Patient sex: M
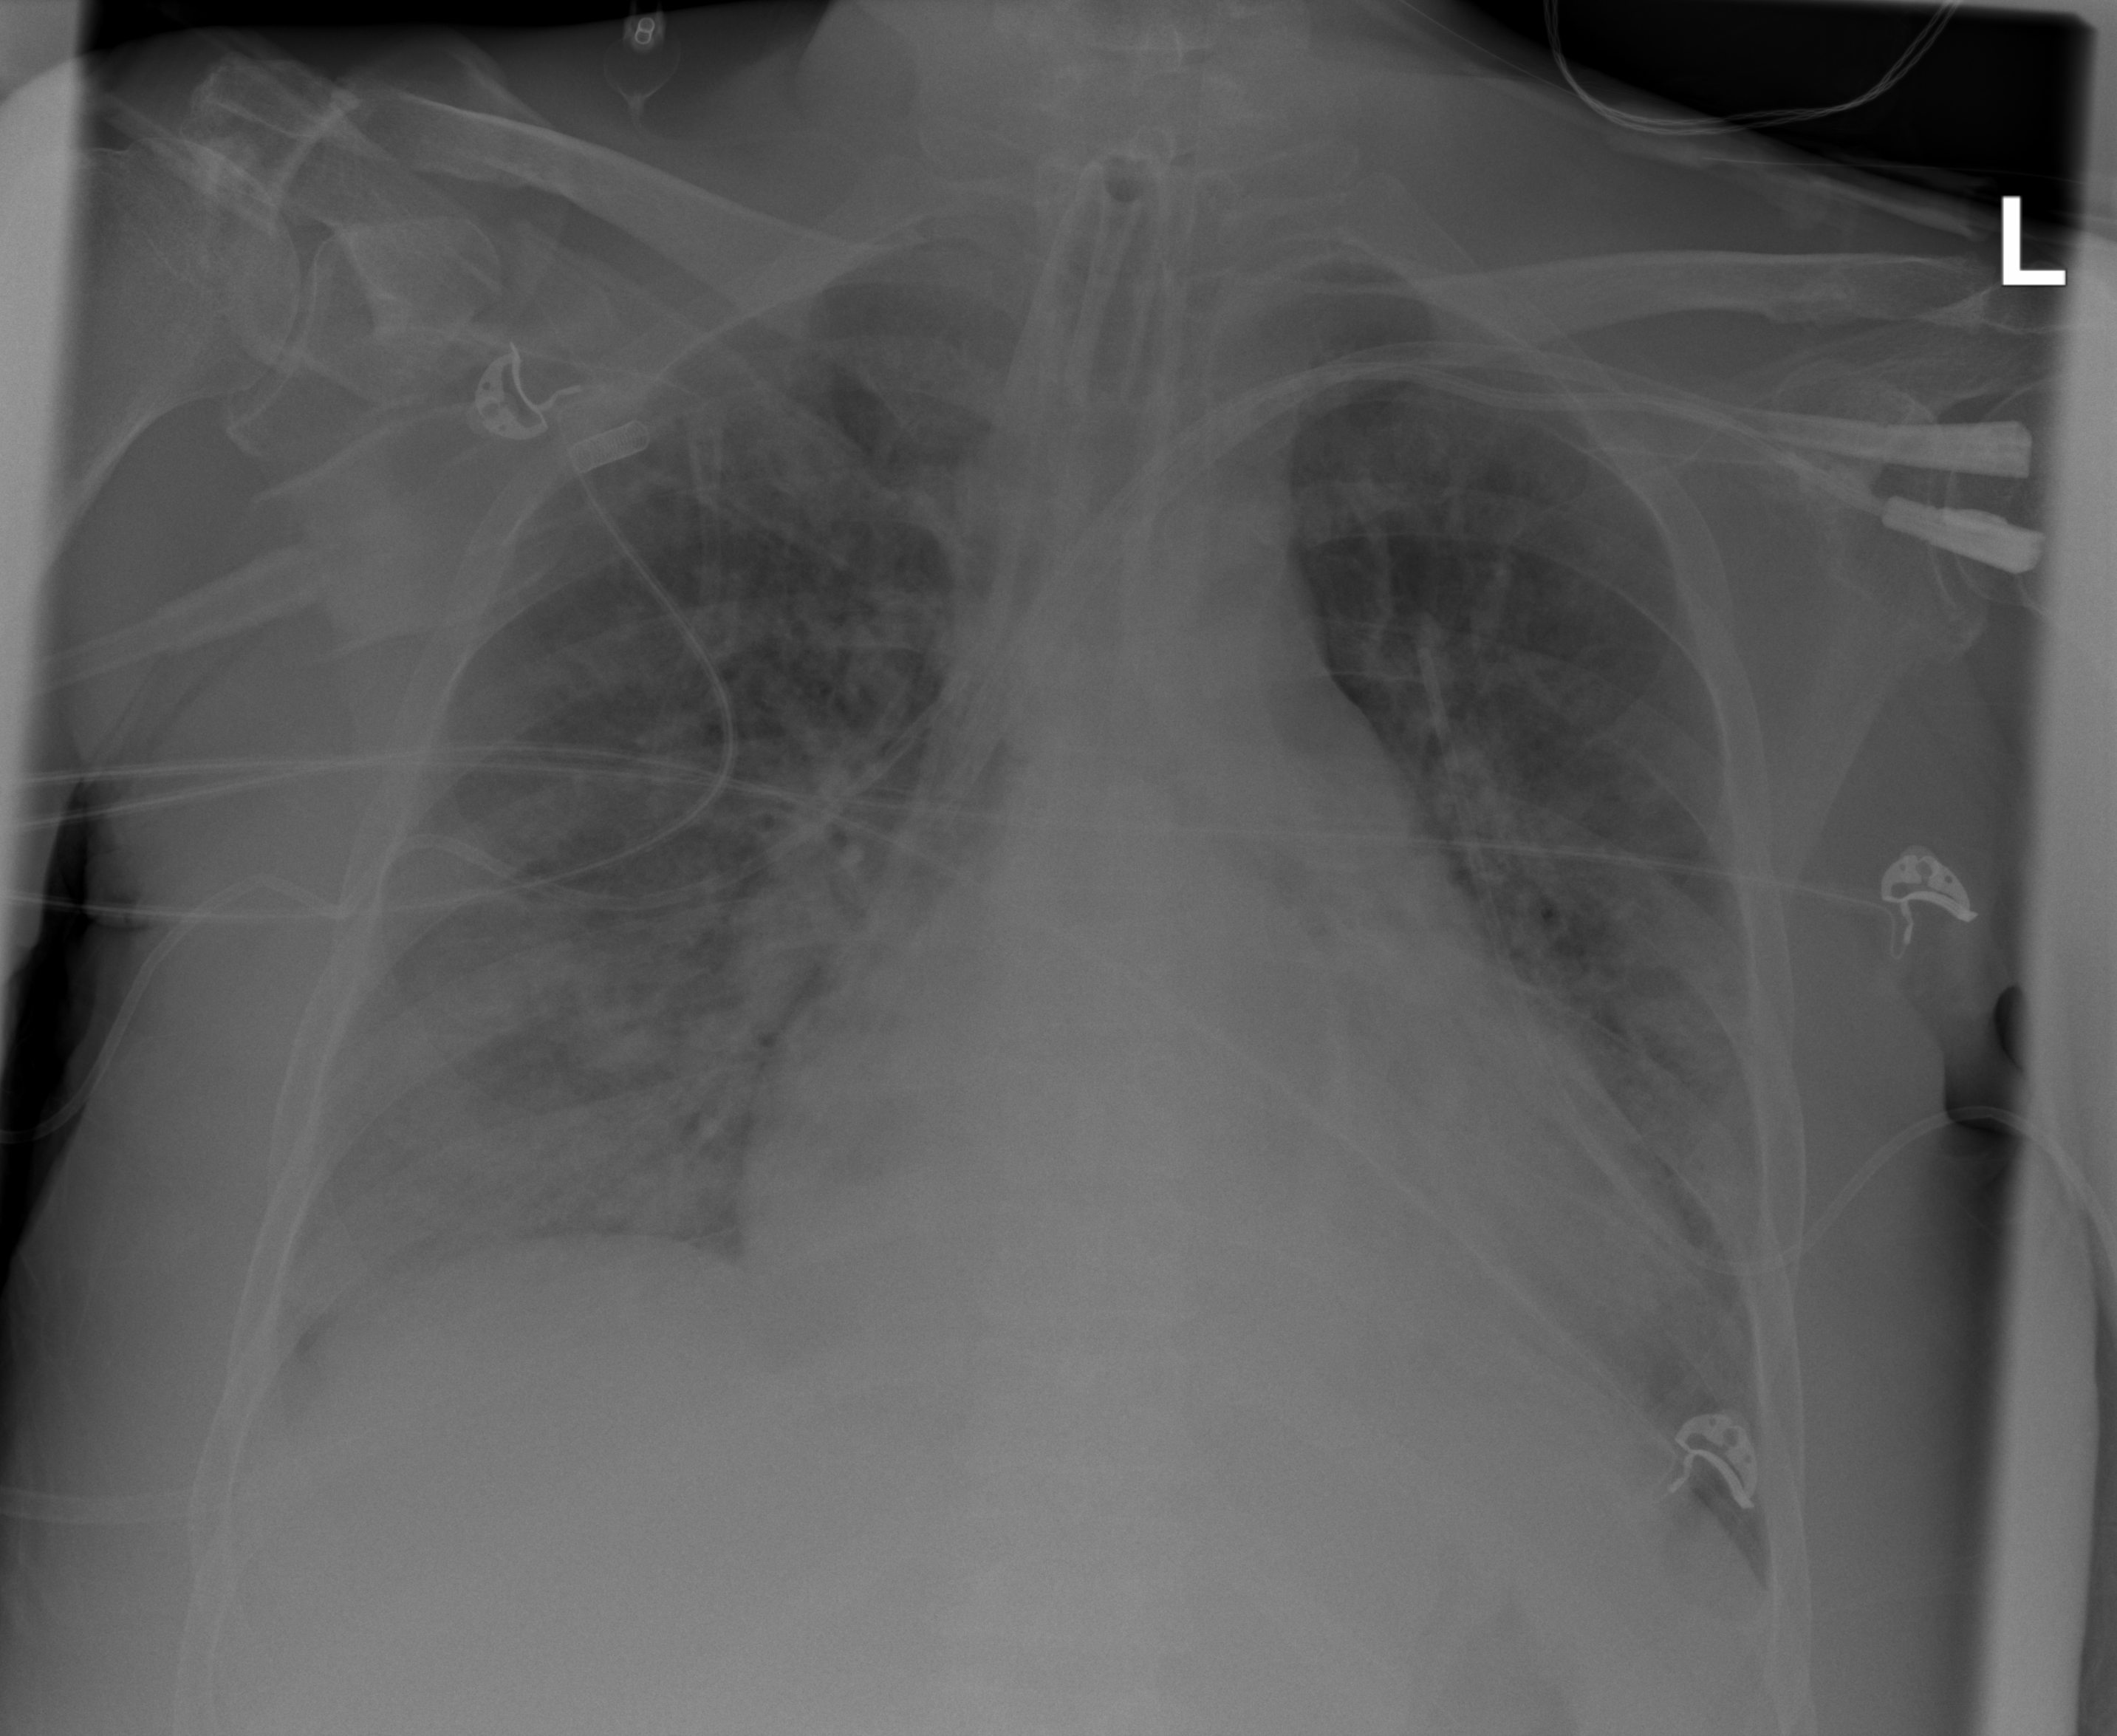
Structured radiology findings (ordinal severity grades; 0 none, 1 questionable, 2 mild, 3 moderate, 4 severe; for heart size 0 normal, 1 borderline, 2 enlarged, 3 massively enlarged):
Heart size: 2
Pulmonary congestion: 2
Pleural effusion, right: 2
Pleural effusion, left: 1
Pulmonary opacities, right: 3
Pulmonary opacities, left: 3
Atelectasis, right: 2
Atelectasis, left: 2